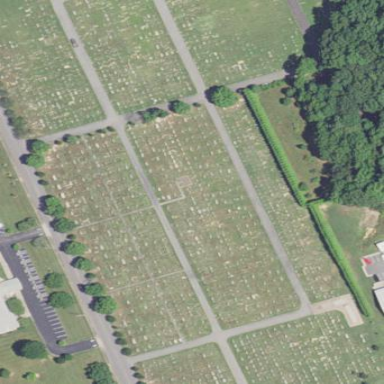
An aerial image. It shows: Cemetery.